Question: I'm not sure how to ask this question so below is an visualization of what I want to achieve.
Please let me know if there is anything I can clarify!
At slide one, image 01 and image 02 are visible. Only when the person clicks on the images does the text and title div become visible. More importantly, the text box must be coherent with the page-wrapper. For example, if I were to set the text div to 'float:right', it will float on the right side of the page-wrapper.

Thank you in advance.
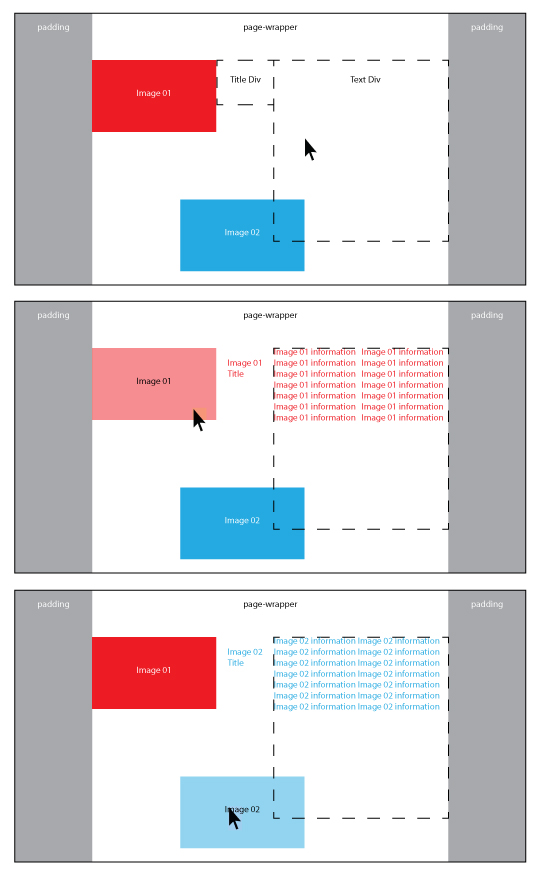
Answer: You need some javascript to get this behaviour i think. You can try something like this:
Everything in a little bit pseudo code.
HTML:
'''
<img src="..." class="img1 clickImage">
<img src="..." class="img2 clickImage">
<div class="imageTitles">
<div class="img1 imgTitle">TITLETEXT</div>
<div class="img2 imgTitle">TITLETEXT</div>
</div>
<div class="imageInformations">
<div class="img1 imgInformation">INFORMATION img1</div>
<div class="img2 imgInformation">INFORMATION img2</div>
</div>
'''
And some jQuery:
'''
jQuery('.clickImage').on('click', function() {
var imgNumber = jQuery(this).getClass().replace('clickImage', '');
jQuery('imageTitles .imgTitle').hide(); //hide all image Titles
jQuery('imageTitles .imgTitle.' + imgNumber).show(); //show title for e.g. img1
//repeat this for imgInformation
});
'''
Everything a little bit rough, but i hope it gives you an idea what you need to do.
---
EDIT:
Code now looks like this:
HTML:
'''
<img src="http://media.tumblr.com/tumblr_mcepyv1Qfv1ru82ue.jpg" class="img1 clickImage">
<img src="http://media.tumblr.com/tumblr_mcf11pk4nj1ru82ue.jpg" class="img2 clickImage">
<div id="page-wrap">
<div class="imageTitles">
<div class="img1 imgTitle">TITLETEXT</div>
<div class="img2 imgTitle">TITLETEXT</div>
</div>
<div class="imageInformations">
<div class="img1 imgInformation">INFORMATION img1</div>
<div class="img2 imgInformation">INFORMATION img2</div>
</div>
</div>
'''
JS:
'''
jQuery('.imageTitles .imgTitle').hide();
jQuery('.imageInformations .imgInformation').hide();
jQuery('.clickImage').on('click', function () {
var imgNumber = jQuery(this).attr("class").replace('clickImage', '');
jQuery('.imageTitles .imgTitle').hide(); //hide all image Titles
jQuery('.imageTitles .imgTitle.' + imgNumber).show(); //show title for e.g. img1
jQuery('.imageInformations .imgInformation').hide();
jQuery('.imageInformations .imgInformation.' + imgNumber).show();
});
'''